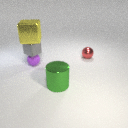
large yellow metal cube above small purple rubber sphere